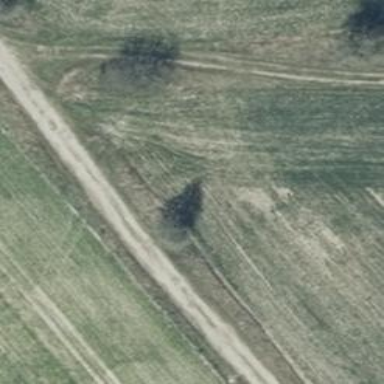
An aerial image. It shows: Deciduous broadleaved tree.